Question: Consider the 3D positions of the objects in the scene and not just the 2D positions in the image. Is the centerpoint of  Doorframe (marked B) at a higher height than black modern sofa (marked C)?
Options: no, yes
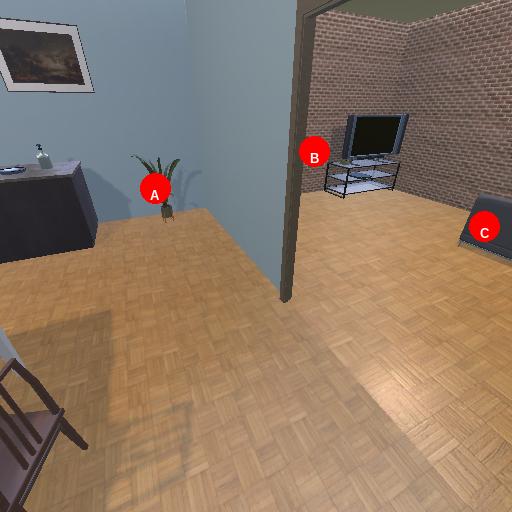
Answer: no